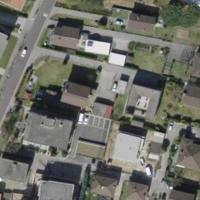
EUNIS habitat code: 55
Species observed at this site:
Phytolacca americana